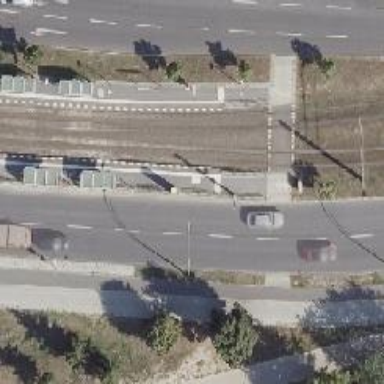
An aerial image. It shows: Tram stop.